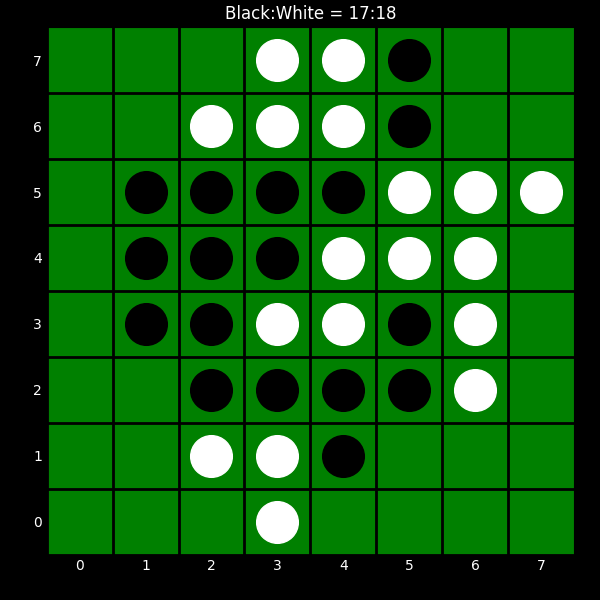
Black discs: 17
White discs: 18